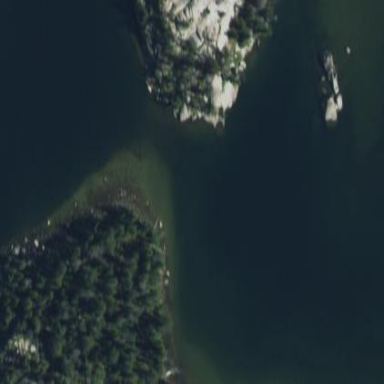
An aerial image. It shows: Serene lake surrounded by nature.